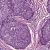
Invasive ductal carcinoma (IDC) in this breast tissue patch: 0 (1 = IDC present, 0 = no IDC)